Question: I'm building a comics website, which has two subsites: Comics and Artwork. Comics and Artwork are stored in two separate tables.
I have a search function that allows the user to search for an image.
I'd like to give them an option to choose to search for only comics, only artwork, or both.

I have the following which I believe should be working:
'''
<script type="text/javascript">
function search(searchString) {
var site = $("#site").val();
$.get("./scripts/search.php", {_input : searchString, _site : site},
function(returned_data) {
$("#output").html(returned_data);
}
);
}
function searchChoice(choice) {
$.get("./scripts/search.php", {_choice : choice}
);
}
</script>
'''
And the following HTML:
'''
<!--Search filtering for comics, artwork, or both-->
<span class="search"><b>Search for: </b> </span>
<div class="btn-group" data-toggle="buttons-radio">
<span class="search">
<button type="button" class="btn" id="comics" onclick="searchChoice(this.id)">Comics</button>
<button type="button" class="btn" id="artwork" onclick="searchChoice(this.id)">Artwork</button>
<button type="button" class="btn" id="all" onclick="searchChoice(this.id)">All</button>
</span>
</div>
<br/>
<br/>
<!--Search functionality-->
<span class="search">
<input type="text" onkeyup="search(this.value)" name="input" value="" />
<input id="site" type="hidden" value="<?php echo $site; ?>">
</span>
<br />
<span id="output"><span class="sidebarimages"> </span></span>
'''
My question is here with the in querying TWO tables:
'''
$input = (isset($_GET['_input']) ? ($_GET['_input']) : 0);
$choice = (isset($_GET['_choice']) ? ($_GET['_choice']) : "all");
$site = (isset($_GET['site']) ? ($_GET['site']) : null);
if ($choice == "artwork") {
$sql = "SELECT id, title, thumb FROM artwork";
$thumbpath = "./images/Artwork/ArtThumbnails/";
}
else if ($choice == "comics") {
$sql = "SELECT id, title, thumb FROM comics";
$thumbpath = "./images/Comics/ComicThumbnails/";
}
else {
$sql = "SELECT id, title, thumb FROM comics
UNION
SELECT id, title, thumb FROM artwork";
$thumbpath = "./images/AllThumbnails/";
}
$imgpaths = $mysqli->query($sql);
mysqli_close($mysqli);
'''
Thanks!
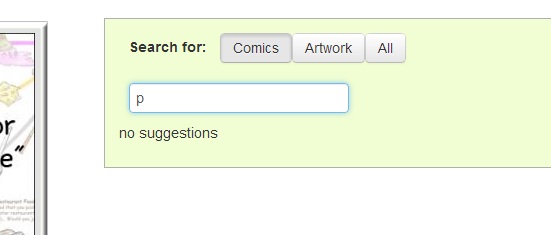
Answer: No, you're not stating any conditions for joining the 2 tables, also in the case of looking in both tables, you may want to consider using 'UNION' instead, as in:
'''
SELECT * FROM comics
UNION
SELECT * FROM artwork
'''